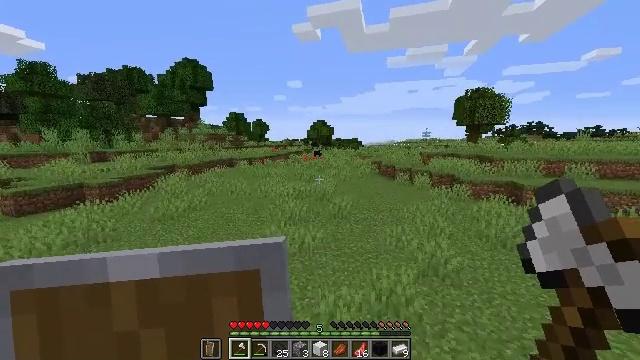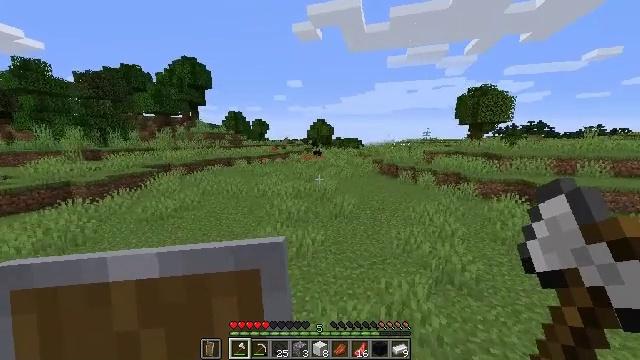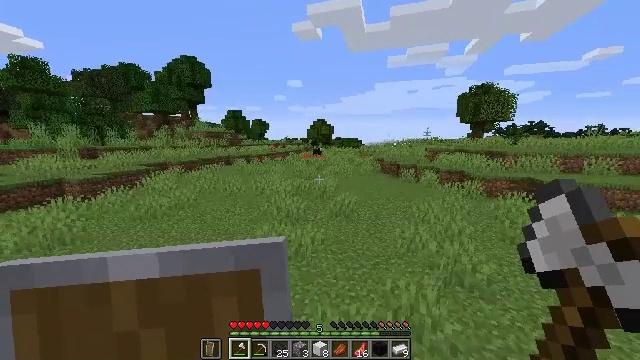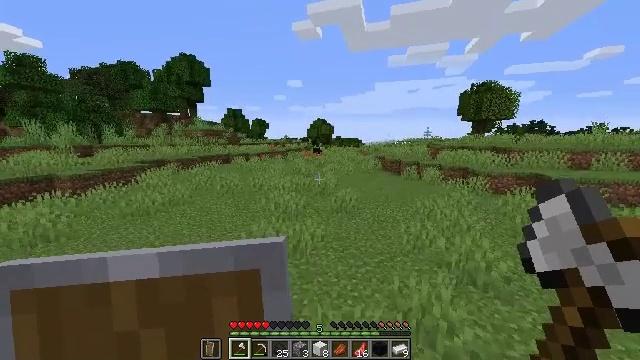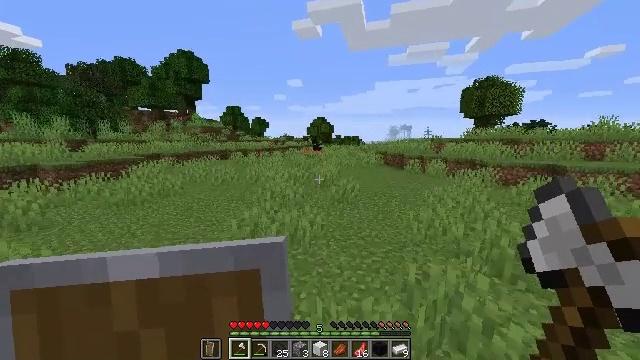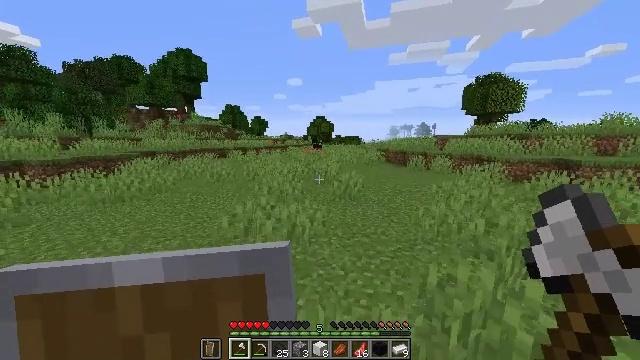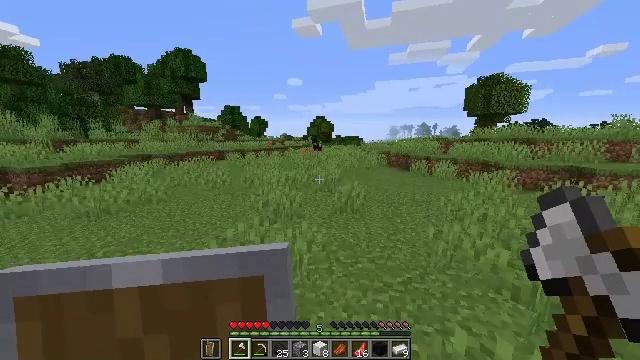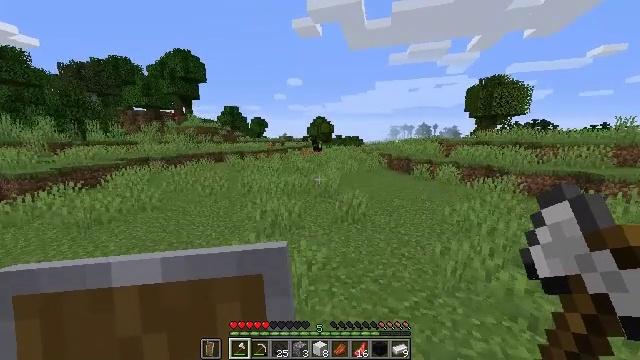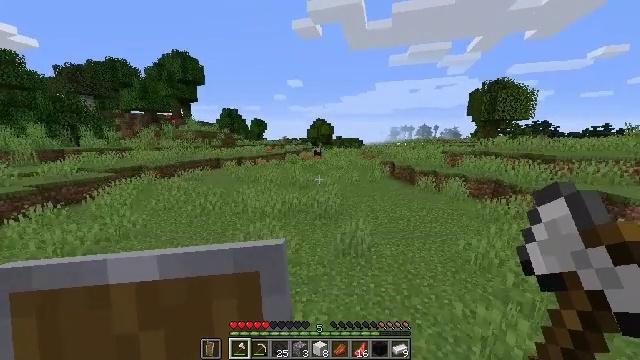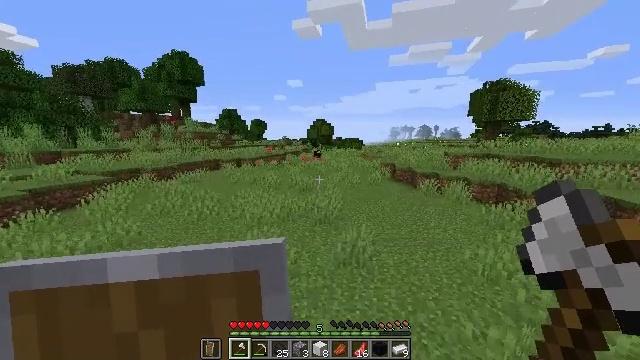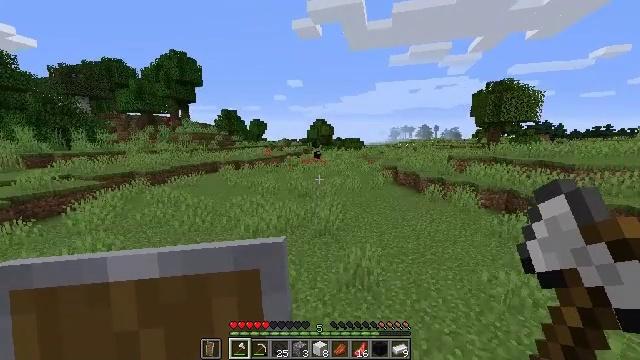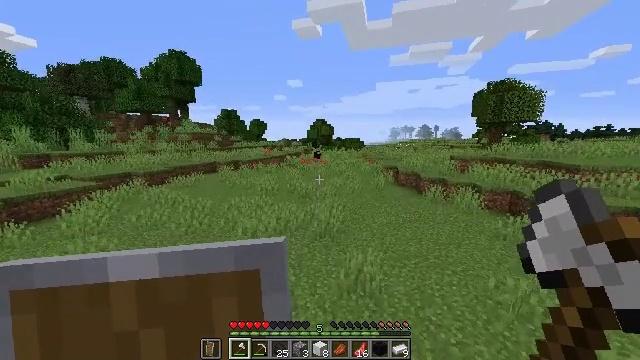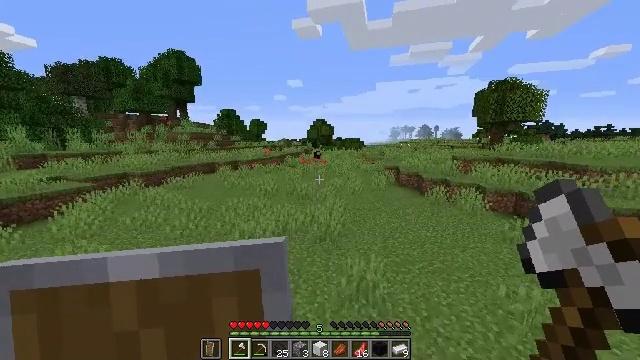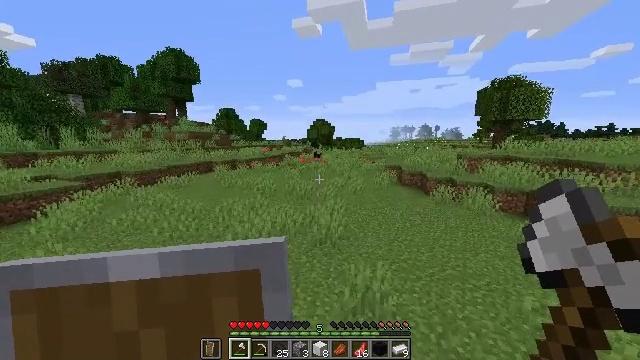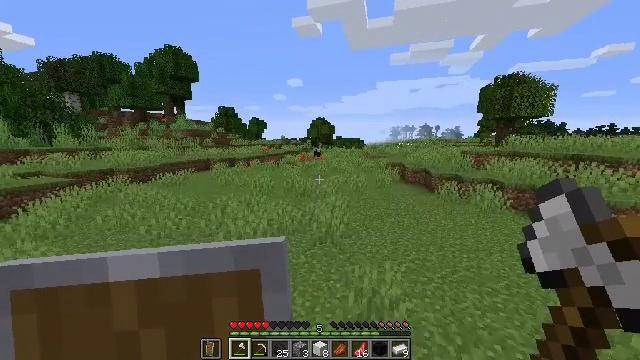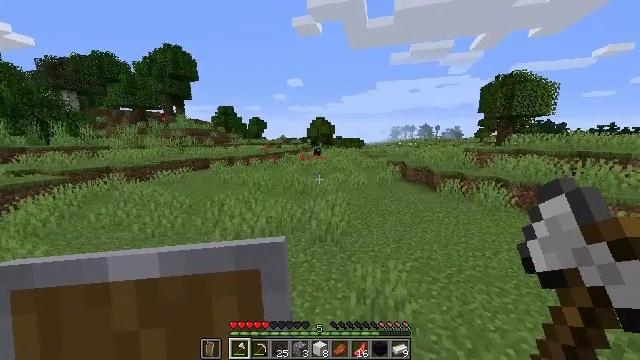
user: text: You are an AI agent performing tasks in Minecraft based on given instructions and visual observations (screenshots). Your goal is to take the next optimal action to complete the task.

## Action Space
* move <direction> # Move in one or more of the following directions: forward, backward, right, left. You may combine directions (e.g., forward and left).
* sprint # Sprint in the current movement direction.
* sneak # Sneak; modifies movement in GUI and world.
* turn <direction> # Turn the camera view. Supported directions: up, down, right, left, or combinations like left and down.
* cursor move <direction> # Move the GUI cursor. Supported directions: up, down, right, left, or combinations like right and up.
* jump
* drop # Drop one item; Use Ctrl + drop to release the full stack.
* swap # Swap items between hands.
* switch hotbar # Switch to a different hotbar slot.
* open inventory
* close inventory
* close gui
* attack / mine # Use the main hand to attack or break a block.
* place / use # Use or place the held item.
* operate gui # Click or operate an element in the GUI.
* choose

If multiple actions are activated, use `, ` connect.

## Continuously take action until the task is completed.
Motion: motion action
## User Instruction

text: Combat the sheep.
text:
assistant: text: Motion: move forward, sprint, jump
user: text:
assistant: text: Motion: move forward, sprint, jump
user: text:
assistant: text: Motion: move forward, sprint, jump
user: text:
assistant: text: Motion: move forward, sprint, jump
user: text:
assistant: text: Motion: move forward, sprint, jump
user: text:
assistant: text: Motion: move forward, sprint, jump
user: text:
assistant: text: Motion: move forward, sprint, jump
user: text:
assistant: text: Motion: move forward, sprint, jump
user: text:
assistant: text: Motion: move forward, sprint, jump
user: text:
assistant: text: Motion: move forward, sprint, jump
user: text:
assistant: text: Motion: move forward, sprint, jump
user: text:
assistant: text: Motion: move forward, sprint, jump
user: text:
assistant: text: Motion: move forward, sprint, jump
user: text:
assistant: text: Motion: move forward, sprint, jump
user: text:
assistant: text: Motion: move forward, sprint, jump
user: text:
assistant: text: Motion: move forward, sprint, jump
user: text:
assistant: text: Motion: move forward, sprint, jump
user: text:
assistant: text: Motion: move forward, sprint, jump
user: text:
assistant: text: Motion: move forward, sprint, jump
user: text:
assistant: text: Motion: move forward, sprint, jump
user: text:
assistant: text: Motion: move forward, sprint, jump
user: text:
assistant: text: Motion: move forward, sprint, jump
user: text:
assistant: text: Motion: move forward, sprint, jump
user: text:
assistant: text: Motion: move forward, sprint, jump
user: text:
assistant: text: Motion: move forward, sprint, jump
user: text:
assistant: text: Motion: move forward, sprint, jump
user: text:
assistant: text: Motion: move forward, sprint, jump
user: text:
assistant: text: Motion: move forward, sprint, jump
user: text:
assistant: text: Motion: move forward, sprint, jump
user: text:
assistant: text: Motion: move forward, sprint, jump